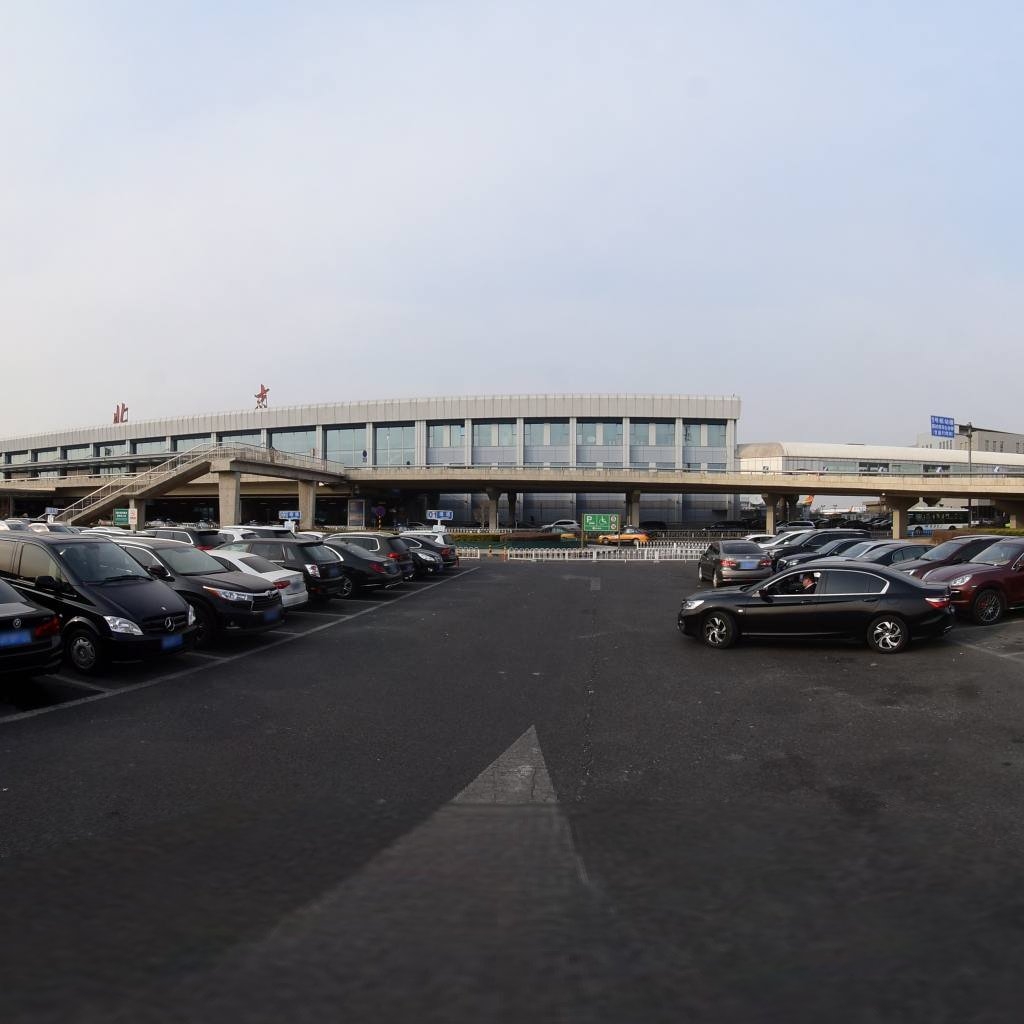
Region: Chaoyang
Road damage annotations: longitudinal crack